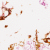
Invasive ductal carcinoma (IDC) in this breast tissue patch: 0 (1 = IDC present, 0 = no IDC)